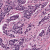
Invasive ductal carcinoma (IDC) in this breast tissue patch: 1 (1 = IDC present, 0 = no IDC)